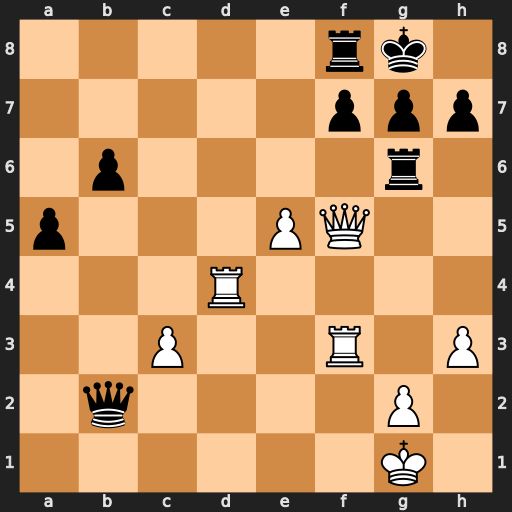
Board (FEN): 5rk1/5ppp/1p4r1/p3PQ2/3R4/2P2R1P/1q4P1/6K1
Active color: w
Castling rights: -
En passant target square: -
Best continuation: Qxf7+ Rxf7 Rd8+ Rf8 Rfxf8#